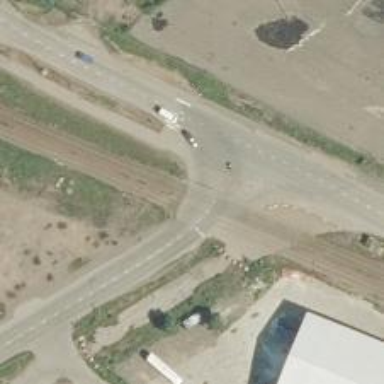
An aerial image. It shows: Railway crossing.